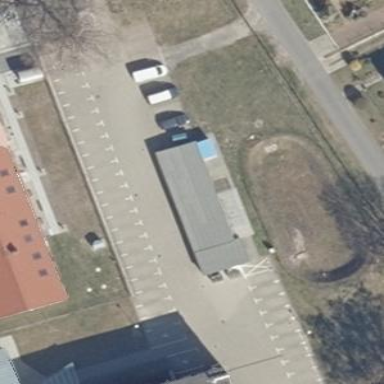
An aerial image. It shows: Group of garages.